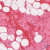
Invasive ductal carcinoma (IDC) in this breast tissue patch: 0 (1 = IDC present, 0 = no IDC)